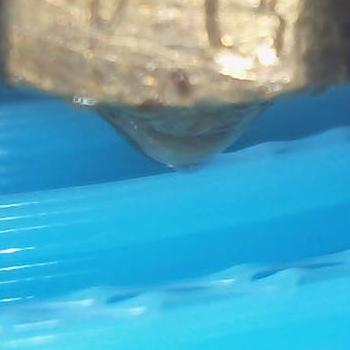
Flow rate: 33%